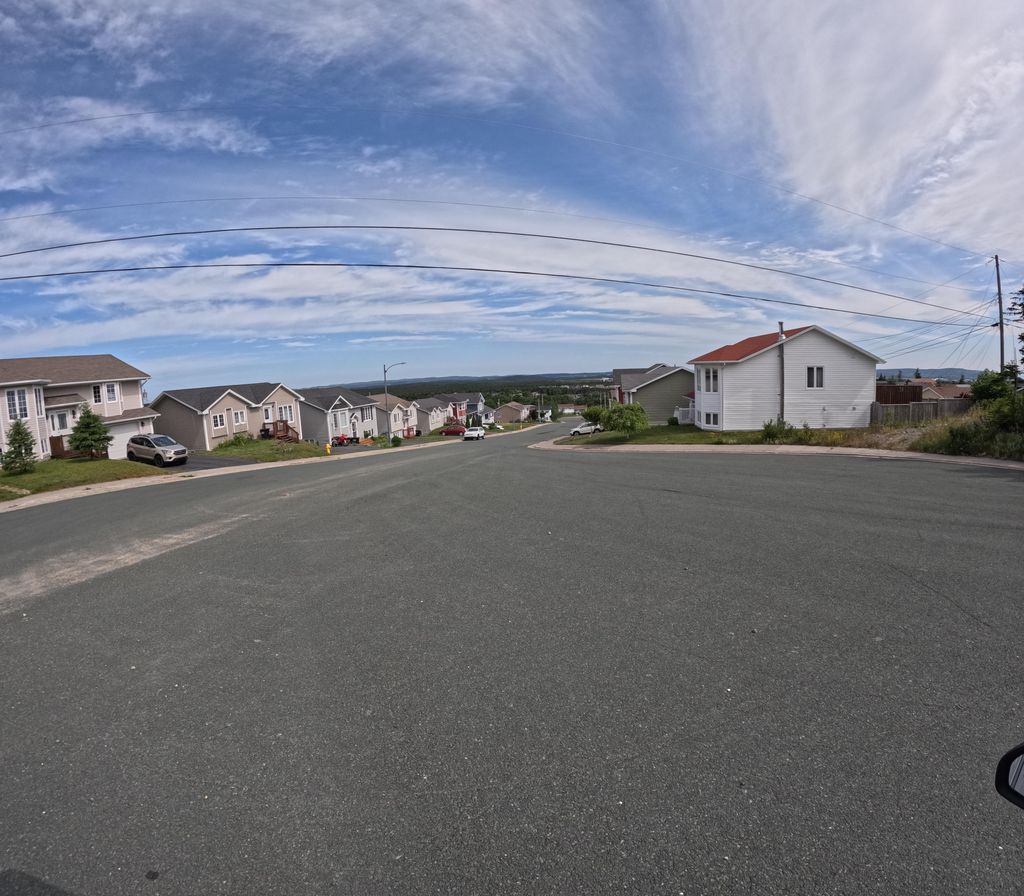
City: st_johns